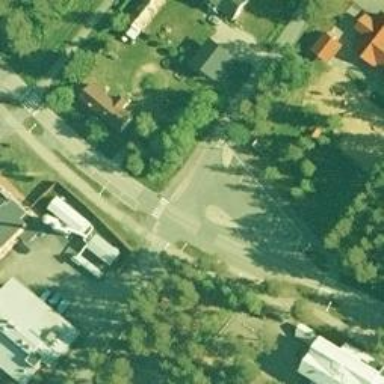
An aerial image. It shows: Asphalt cycleway.